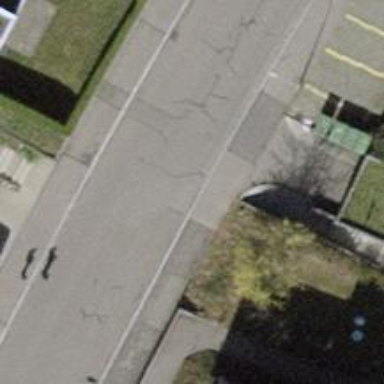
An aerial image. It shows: Residential road with asphalt surface. Both sides have sidewalks.